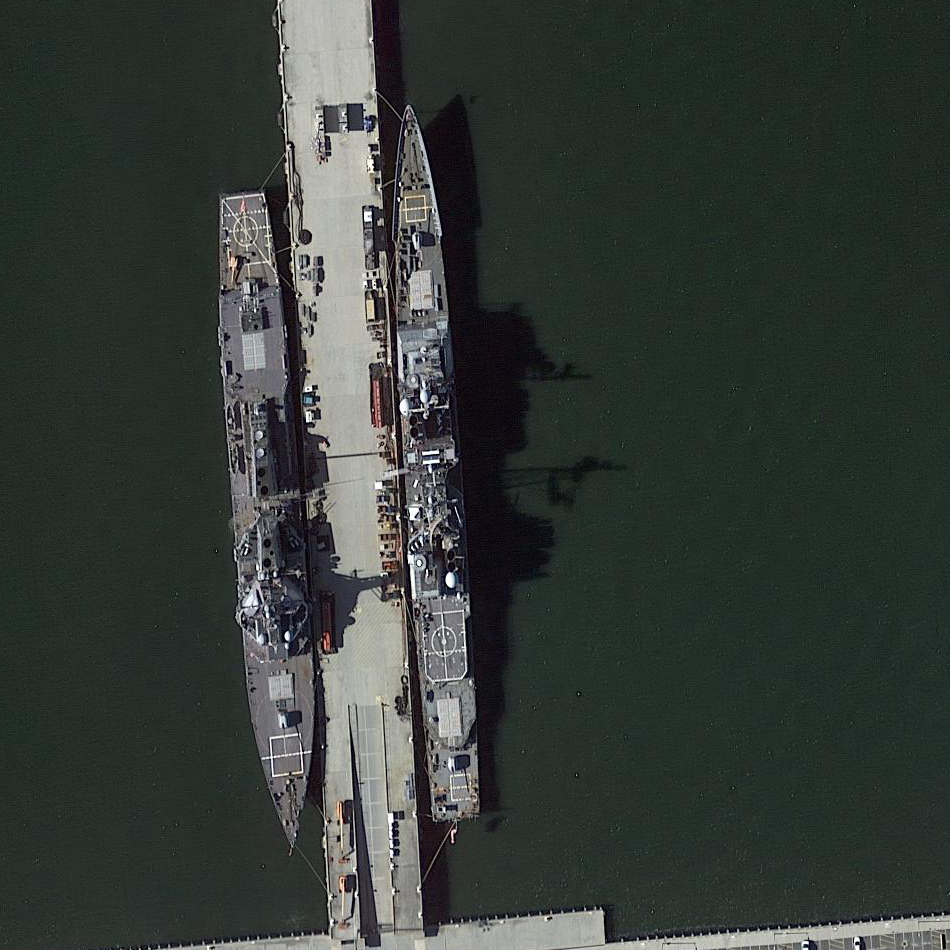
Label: cruiser